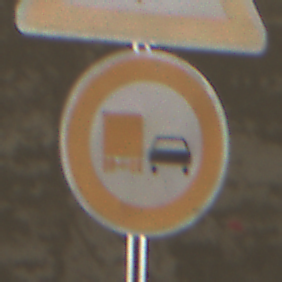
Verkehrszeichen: UeberholverbotKraftfahrzeuge
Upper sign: FlugbetriebRechts
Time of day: Midday
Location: Roofed (Tunnel)
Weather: NotSpecified
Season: NotSpecified
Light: Natural